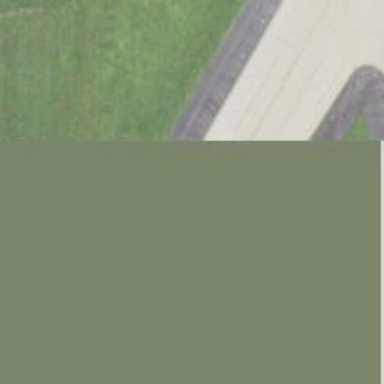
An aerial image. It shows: View of taxiway at the airport.